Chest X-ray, PA view. Patient: 41 years old, sex F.
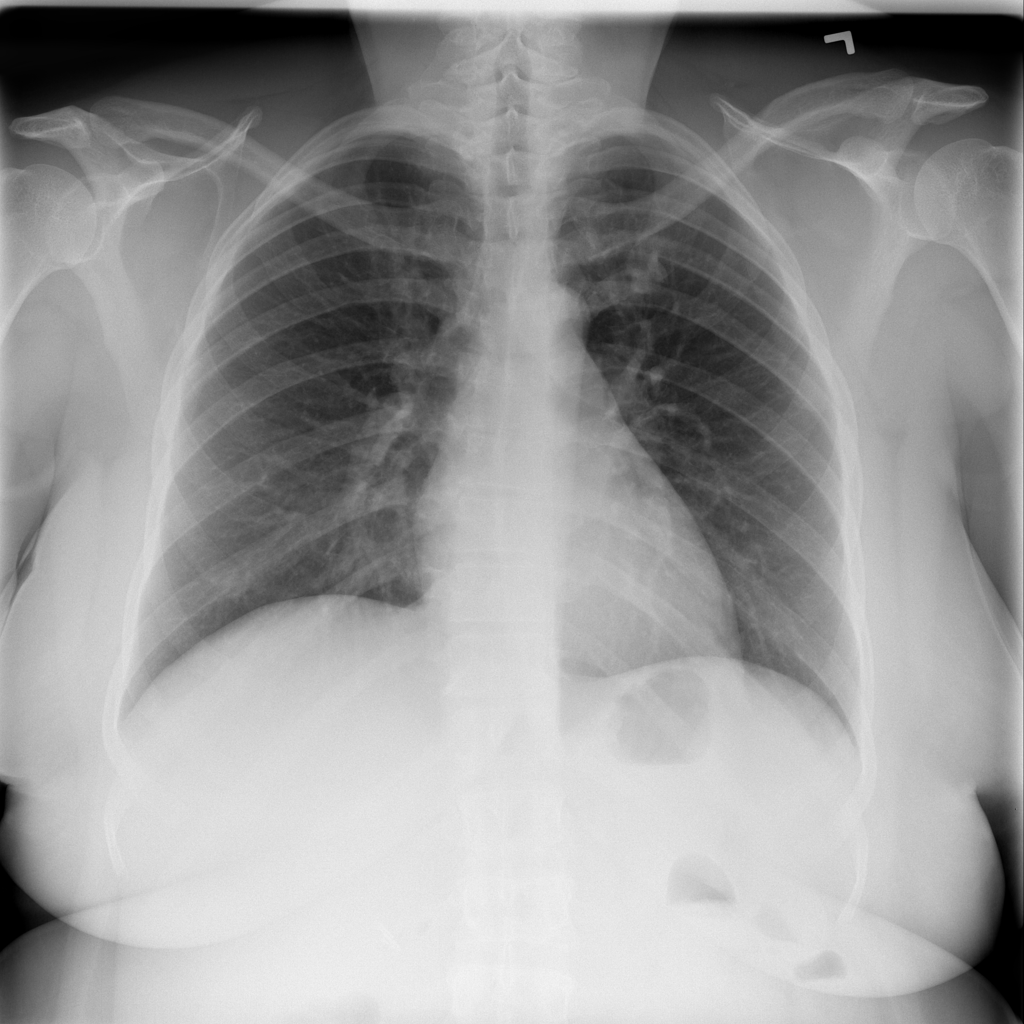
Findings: No Finding